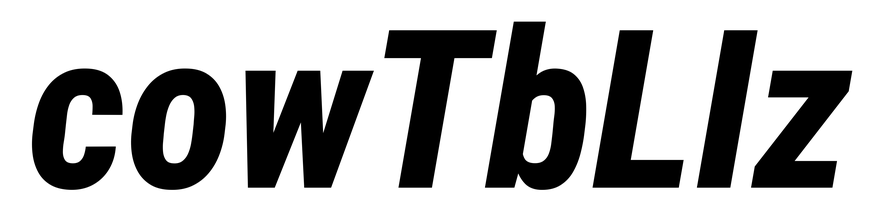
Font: Roboto-Italic_Condensed_ExtraBold_Italic